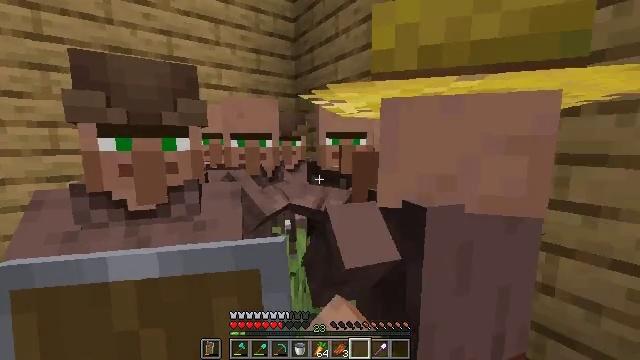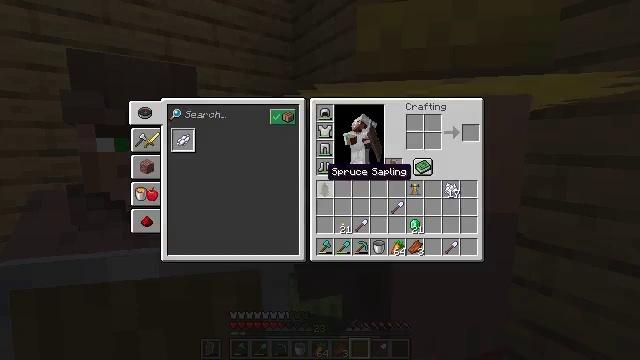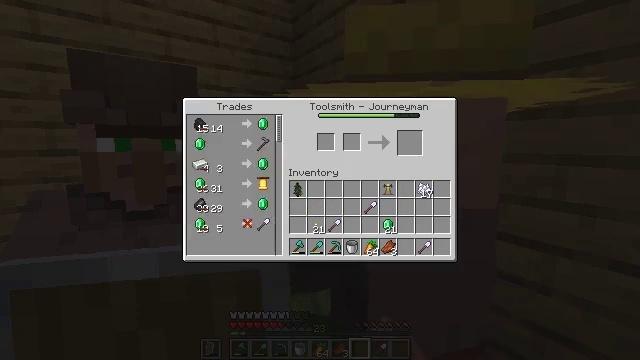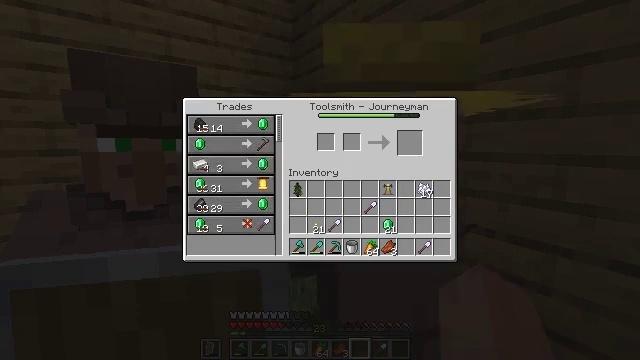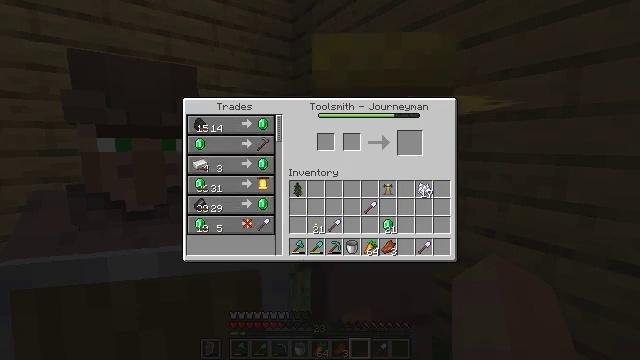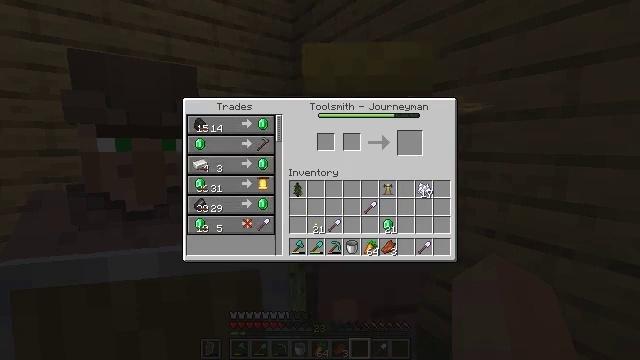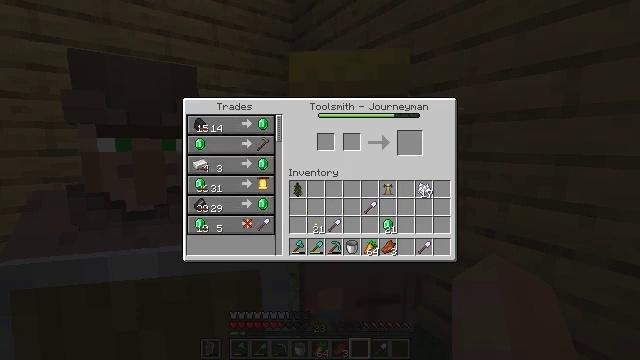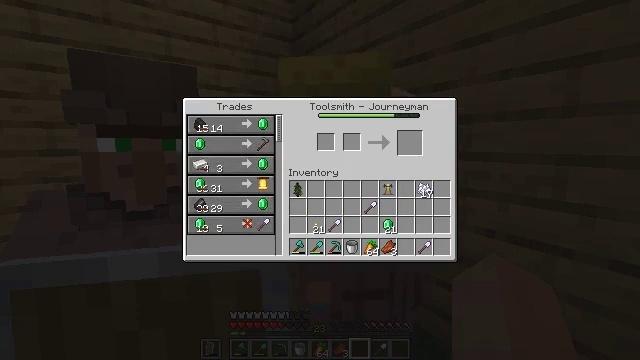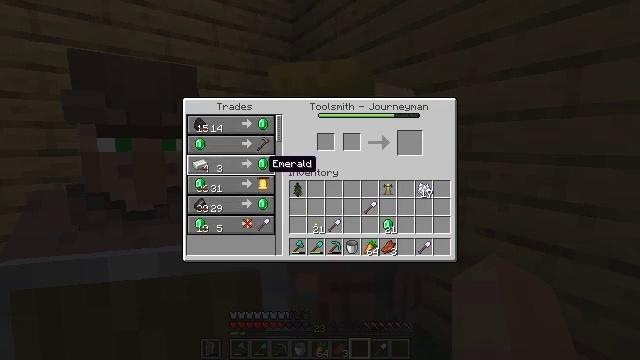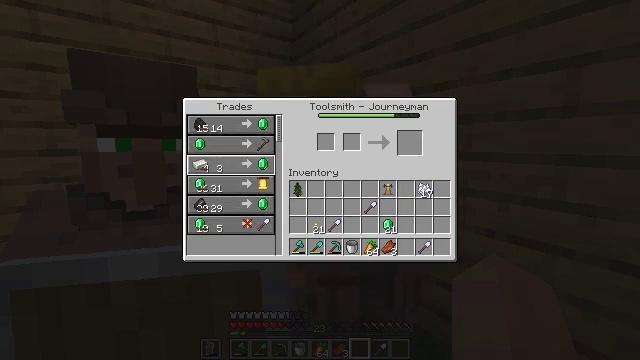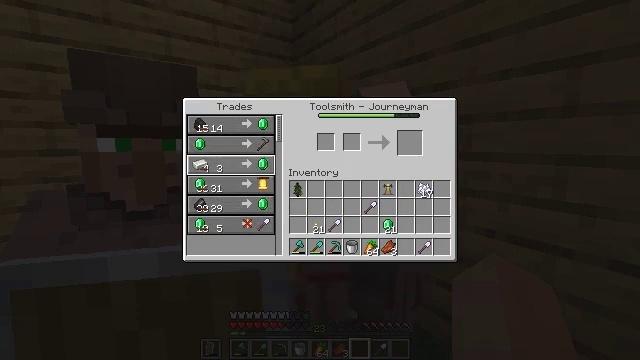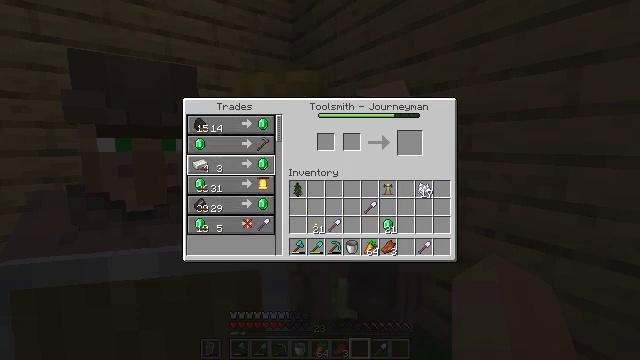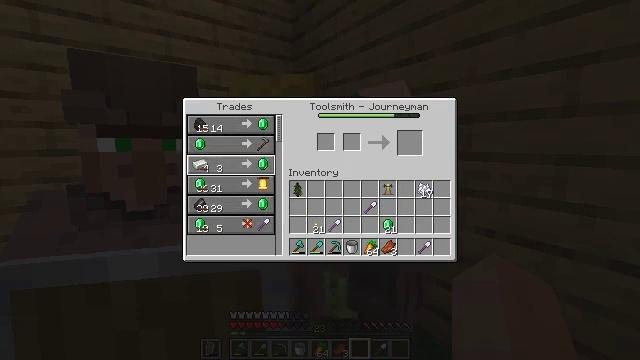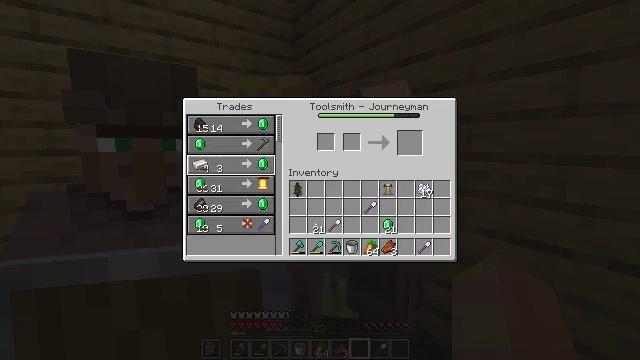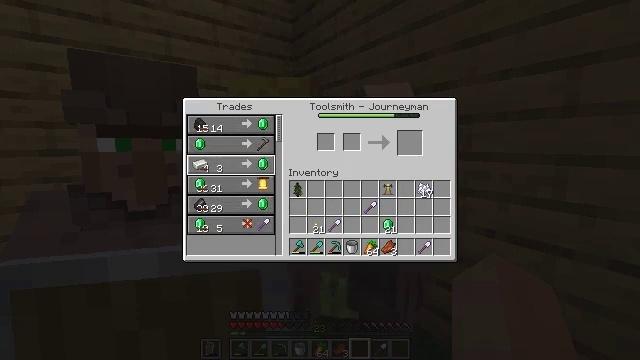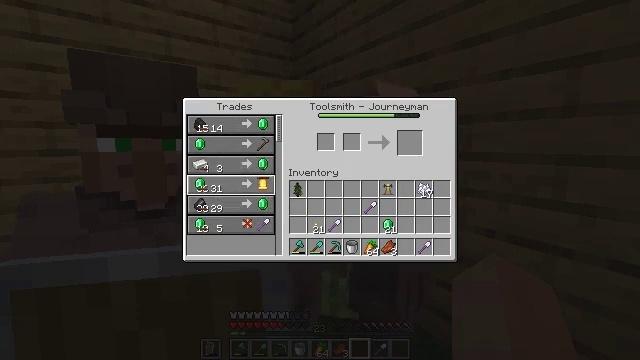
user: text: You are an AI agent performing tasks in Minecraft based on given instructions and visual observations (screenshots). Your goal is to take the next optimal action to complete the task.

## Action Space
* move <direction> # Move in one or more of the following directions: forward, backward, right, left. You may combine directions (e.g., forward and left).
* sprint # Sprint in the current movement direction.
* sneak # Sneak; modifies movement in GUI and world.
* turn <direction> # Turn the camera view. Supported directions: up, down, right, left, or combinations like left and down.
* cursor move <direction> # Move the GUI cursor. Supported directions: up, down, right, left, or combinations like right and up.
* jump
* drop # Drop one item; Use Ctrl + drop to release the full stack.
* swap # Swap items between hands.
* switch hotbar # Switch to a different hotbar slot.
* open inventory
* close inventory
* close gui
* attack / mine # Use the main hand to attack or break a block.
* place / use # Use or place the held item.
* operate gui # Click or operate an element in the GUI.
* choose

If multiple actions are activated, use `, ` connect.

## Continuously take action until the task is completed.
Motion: motion action
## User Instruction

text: Remove an iron shovel from the inventory.
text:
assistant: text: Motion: open inventory
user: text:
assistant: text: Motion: open inventory
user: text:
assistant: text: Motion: no_op
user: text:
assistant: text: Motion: no_op
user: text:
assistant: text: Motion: no_op
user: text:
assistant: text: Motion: no_op
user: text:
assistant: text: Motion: no_op
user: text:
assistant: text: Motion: cursor move left
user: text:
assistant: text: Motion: cursor move left
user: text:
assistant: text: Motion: no_op
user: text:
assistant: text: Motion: no_op
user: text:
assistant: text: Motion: no_op
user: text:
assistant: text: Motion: no_op
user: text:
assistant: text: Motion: no_op
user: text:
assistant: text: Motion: no_op
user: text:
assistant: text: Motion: no_op
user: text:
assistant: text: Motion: no_op
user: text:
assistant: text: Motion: no_op
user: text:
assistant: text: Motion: cursor move down
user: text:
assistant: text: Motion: cursor move down
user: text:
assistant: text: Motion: no_op
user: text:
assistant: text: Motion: no_op
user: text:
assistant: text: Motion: no_op
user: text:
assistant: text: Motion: no_op
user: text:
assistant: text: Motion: no_op
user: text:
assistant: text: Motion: no_op
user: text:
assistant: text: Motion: no_op
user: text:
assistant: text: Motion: no_op
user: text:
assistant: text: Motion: no_op
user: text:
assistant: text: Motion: no_op